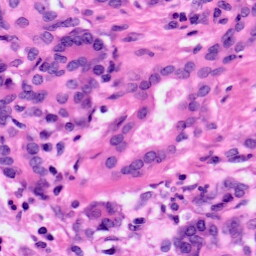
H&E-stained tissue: Pancreatic